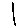
Label: line